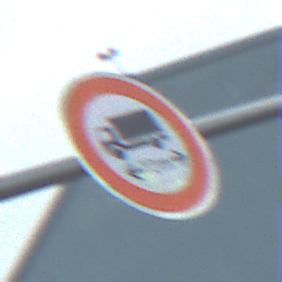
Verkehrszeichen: TatsaechlicheLaenge
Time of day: Midday
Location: Outdoor (Suburban)
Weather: Overcast
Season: NotSpecified
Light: Natural